【题型】选择题　【知识点】平面几何　【难度】hard
（2025·上海黄浦·一模）某学习小组研究问题“如图，已知 \(D\)、\(E\)、\(F\) 分别是 \(\triangle ABC\) 的边 \(BC\)、\(CA\)、\(AB\) 的中点，求证：\(\triangle DEF \sim \triangle ABC\)。”经过小组讨论得到以下方法，其中存在错误的是（\quad）

A. 可证 \(\dfrac{DE}{AB} = \dfrac{EF}{BC} = \dfrac{FD}{AC}\)，进而证得 \(\triangle DEF \sim \triangle ABC\)

B. 可证 \(\angle B = \angle FED\)，\(\angle C = \angle EFD\)，进而证得 \(\triangle DEF \sim \triangle ABC\)

C. 可证 \(\angle B = \angle FED\)，\(\dfrac{AB}{EF} = \dfrac{BC}{ED}\)，进而证得 \(\triangle DEF \sim \triangle ABC\)

D. 可证 \(\triangle FBD \sim \triangle DEF\)，\(\triangle FBD \sim \triangle ABC\)，进而证得 \(\triangle DEF \sim \triangle ABC\)
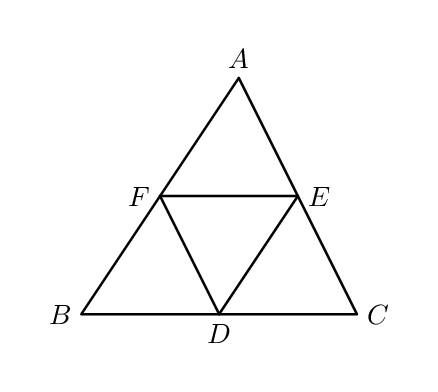
【解答】
【答案】C

【分析】由三角形中位线定理得到 \(DE = \frac{1}{2}AB\), \(EF = \frac{1}{2}BC\), \(DF = \frac{1}{2}AC\), \(DE \parallel AB\), \(EF \parallel BC\), \(DF \parallel AC\)，证明 \(\frac{DE}{AB} = \frac{EF}{BC} = \frac{FD}{AC} = \frac{1}{2}\)，即可判断A选项正确；证明四边形 \(BDEF\), \(CDFE\) 都是平行四边形，则 \(\angle B = \angle FED\)，\(\angle C = \angle EFD\)，即可判断B选项正确；无法证明 \(\frac{AB}{EF} = \frac{BC}{ED}\)，即可判断C选项错误；证明 \(\triangle FBD \cong \triangle DEF\)，则 \(\triangle FBD \sim \triangle DEF\)，证明 \(\triangle FBD \sim \triangle ABC\)，即可判断D选项正确。

【详解】$\because D$、$E$、$F$ 分别是 \(\triangle ABC\) 的边 \(BC\)、\(CA\)、\(AB\) 的中点，

$\therefore DE = \frac{1}{2}AB\), \(EF = \frac{1}{2}BC\), \(DF = \frac{1}{2}AC\), \(DE \parallel AB\), \(EF \parallel BC\), \(DF \parallel AC\),

A. $\because DE = \frac{1}{2}AB\), \(EF = \frac{1}{2}BC\), \(DF = \frac{1}{2}AC\),

$\therefore \frac{DE}{AB} = \frac{EF}{BC} = \frac{FD}{AC} = \frac{1}{2}\),

$\therefore \triangle DEF \sim \triangle ABC\)，故选项正确，不符合题意；

B. $\because DE \parallel AB\), \(EF \parallel BC\), \(DF \parallel AC\),

$\therefore$ 四边形 \(BDEF\), \(CDFE\) 都是平行四边形，

$\therefore \angle B = \angle FED\)，\(\angle C = \angle EFD\),

$\therefore \triangle DEF \sim \triangle ABC\)，故选项正确，不符合题意；

C. $\because DE \parallel AB\), \(EF \parallel BC\),

$\therefore$ 四边形 \(BDEF\) 是平行四边形，

$\therefore \angle B = \angle FED\),

无法证明 \(\frac{AB}{EF} = \frac{BC}{ED}\),

故无法证明 \(\triangle DEF \sim \triangle ABC\);

D. $\because DE \parallel AB\), \(EF \parallel BC\),

$\therefore$ 四边形 \(BDEF\) 是平行四边形，

$\therefore BD = EF\)，\(BF = DE\),

$\because DF = DF\),

$\therefore \triangle FBD \cong \triangle DEF\)，则 \(\triangle FBD \sim \triangle DEF\),

$\because DF \parallel AC\)

$\therefore \angle BDF = \angle BCA\), \(\angle BFD = \angle BAC\)

$\therefore \triangle FBD \sim \triangle ABC\),

$\therefore \triangle DEF \sim \triangle ABC\),

故选项正确，不符合题意；

故选：C

【点睛】此题考查了相似三角形的判定和性质、三角形中位线定理、全等三角形的判定、平行四边形的判定和性质等知识，熟练掌握相似三角形的判定是解题的关键。